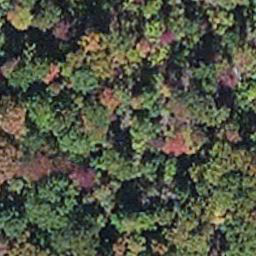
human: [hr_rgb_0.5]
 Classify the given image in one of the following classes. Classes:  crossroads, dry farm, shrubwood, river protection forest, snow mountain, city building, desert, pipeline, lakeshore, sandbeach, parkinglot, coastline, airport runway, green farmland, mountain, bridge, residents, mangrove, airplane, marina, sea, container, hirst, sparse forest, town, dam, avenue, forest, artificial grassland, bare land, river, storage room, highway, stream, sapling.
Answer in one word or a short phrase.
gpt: mangrove